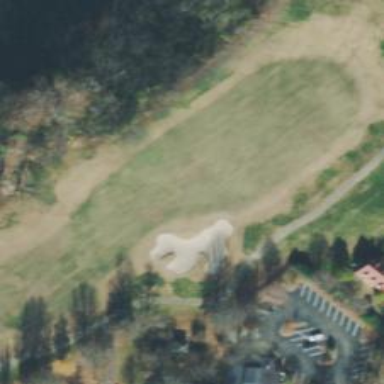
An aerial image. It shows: View of golf hole.